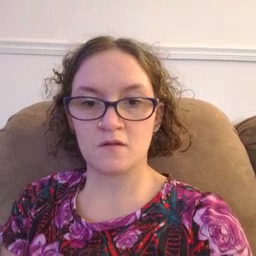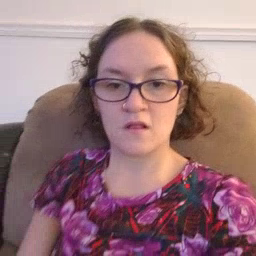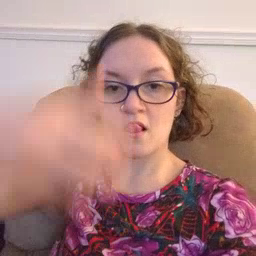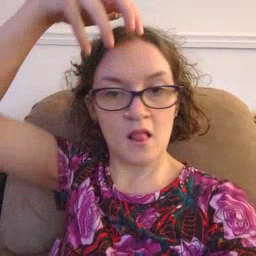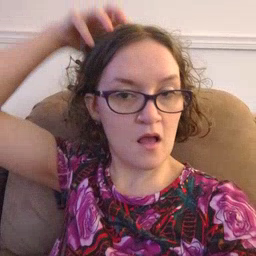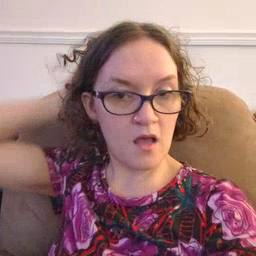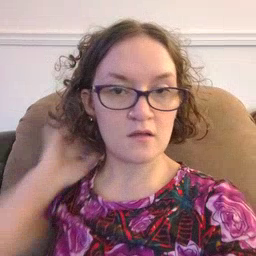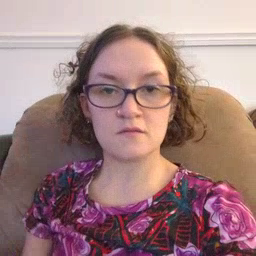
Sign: lion